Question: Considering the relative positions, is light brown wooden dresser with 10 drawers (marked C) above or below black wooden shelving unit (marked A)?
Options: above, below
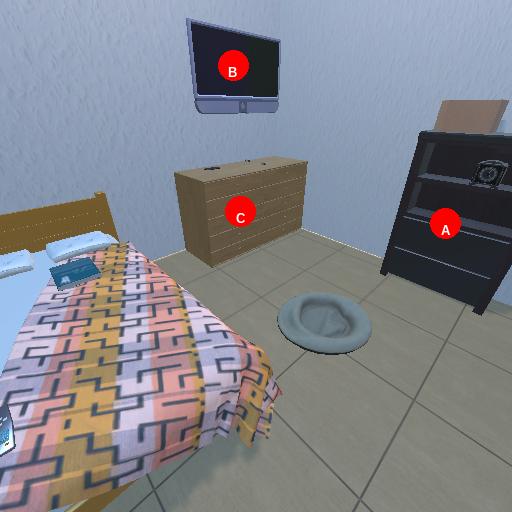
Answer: above